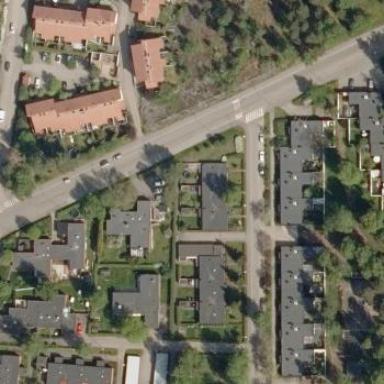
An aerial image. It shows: Asphalt sidewalk area.